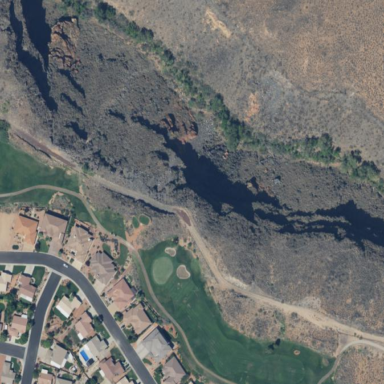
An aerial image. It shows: Area of rough grass used for golf.